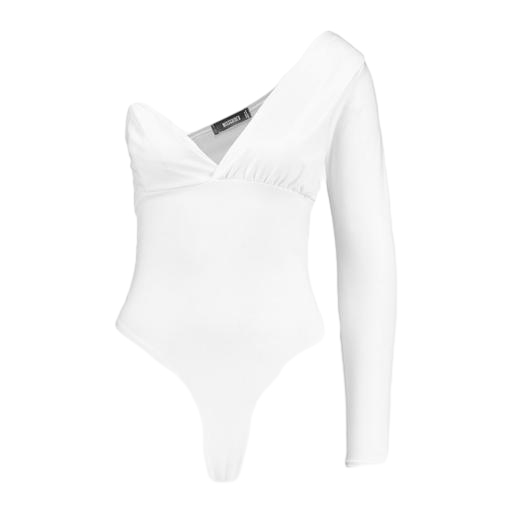
white long-sleeve one-shoulder top, white body suit, white long-sleeve top, white background